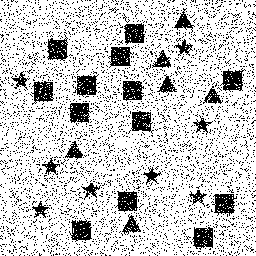
Squares: 13
Triangles: 6
Stars: 8
Total shapes: 27